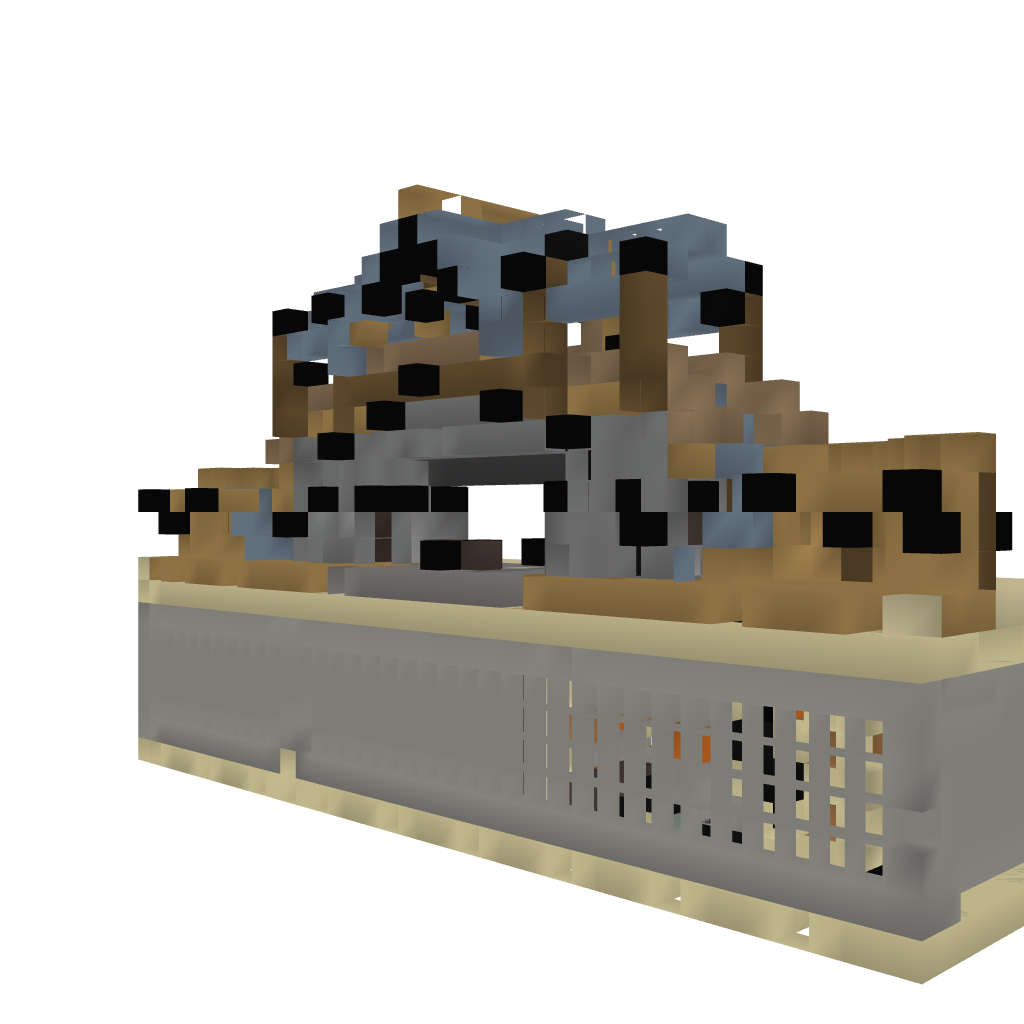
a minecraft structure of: Automated Gate - Day/Night Castle/Wall